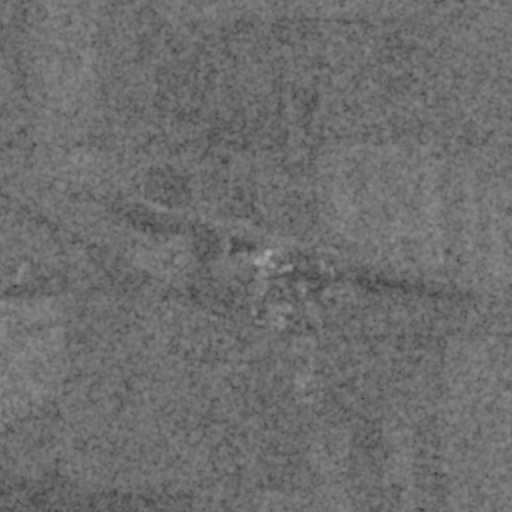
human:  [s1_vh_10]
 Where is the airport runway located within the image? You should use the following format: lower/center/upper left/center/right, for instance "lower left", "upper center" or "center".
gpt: The airport runway is located in the center right of the image.
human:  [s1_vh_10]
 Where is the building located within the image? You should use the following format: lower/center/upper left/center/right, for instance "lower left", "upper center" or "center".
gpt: The building is located in the lower center of the image.
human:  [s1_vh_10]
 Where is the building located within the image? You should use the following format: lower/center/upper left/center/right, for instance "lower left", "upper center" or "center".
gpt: The building is located in the lower center of the image.
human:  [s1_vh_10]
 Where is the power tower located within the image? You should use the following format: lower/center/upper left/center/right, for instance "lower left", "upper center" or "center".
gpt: There is no power tower in the image.

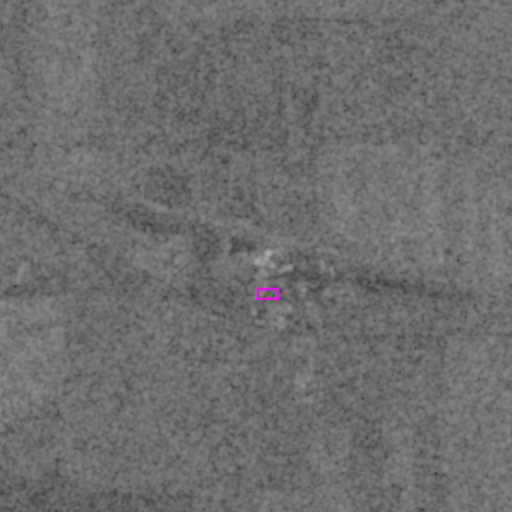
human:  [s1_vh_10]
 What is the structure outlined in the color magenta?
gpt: The structure outlined in magenta is a building.
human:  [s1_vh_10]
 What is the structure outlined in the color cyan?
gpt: There is no cyan outline.